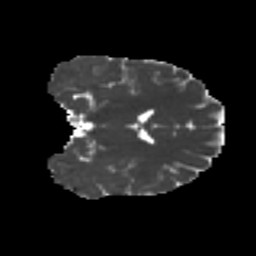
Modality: MD
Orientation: coronal
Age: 26
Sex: female
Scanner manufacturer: ge
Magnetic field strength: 3 T
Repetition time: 7.8 s
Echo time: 0.0606 s